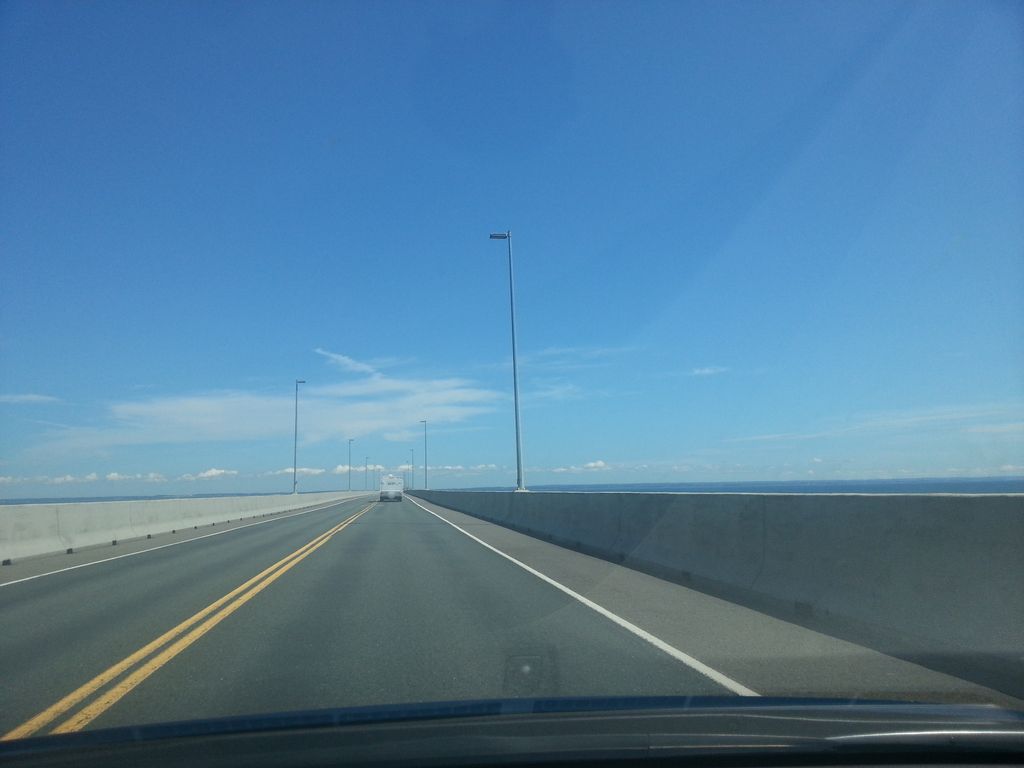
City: charlottetown